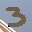
Label: 3